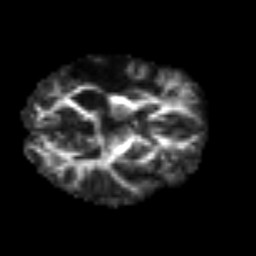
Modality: FA
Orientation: axial
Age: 62
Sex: female
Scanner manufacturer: siemens
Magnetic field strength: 3 T
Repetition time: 3.2 s
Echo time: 0.081 s